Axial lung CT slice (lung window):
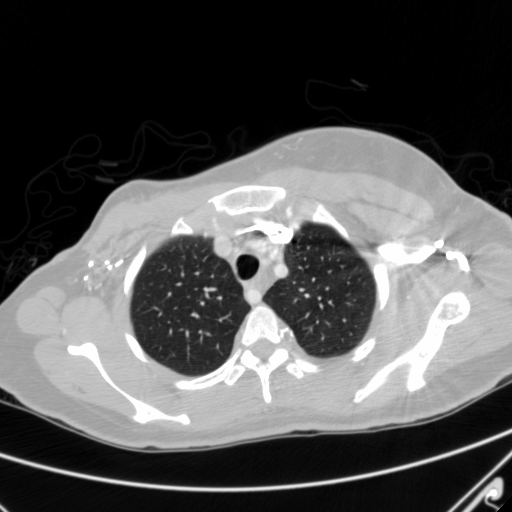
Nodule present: no